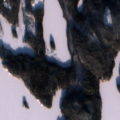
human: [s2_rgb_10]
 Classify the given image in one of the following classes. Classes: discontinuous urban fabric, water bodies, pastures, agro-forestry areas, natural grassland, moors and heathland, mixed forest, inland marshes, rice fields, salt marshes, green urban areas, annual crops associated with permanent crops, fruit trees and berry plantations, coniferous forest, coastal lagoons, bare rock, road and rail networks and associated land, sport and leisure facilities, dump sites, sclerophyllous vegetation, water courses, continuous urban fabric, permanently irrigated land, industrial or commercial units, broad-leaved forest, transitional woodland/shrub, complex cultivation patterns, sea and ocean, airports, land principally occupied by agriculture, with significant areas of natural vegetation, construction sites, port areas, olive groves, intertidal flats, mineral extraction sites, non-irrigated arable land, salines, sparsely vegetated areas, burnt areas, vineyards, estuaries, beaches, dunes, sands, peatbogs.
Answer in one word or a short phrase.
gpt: coniferous forest, water bodies